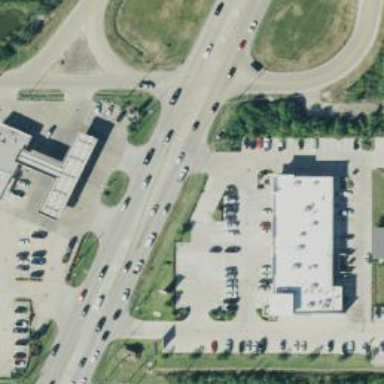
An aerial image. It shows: Primary highway.